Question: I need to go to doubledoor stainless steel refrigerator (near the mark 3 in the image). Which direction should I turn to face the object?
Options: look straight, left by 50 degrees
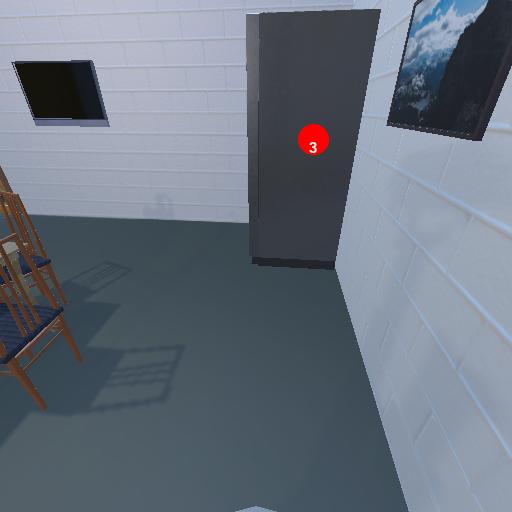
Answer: look straight